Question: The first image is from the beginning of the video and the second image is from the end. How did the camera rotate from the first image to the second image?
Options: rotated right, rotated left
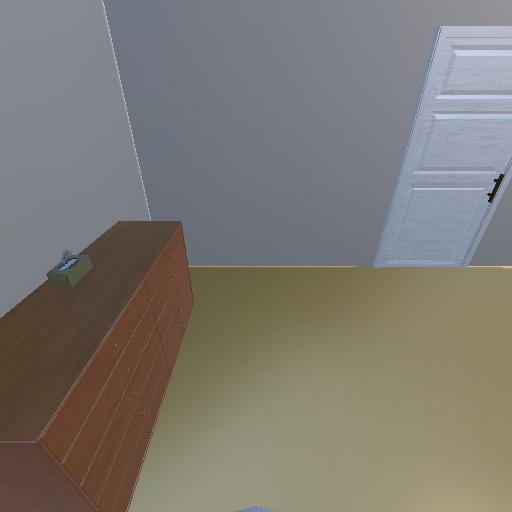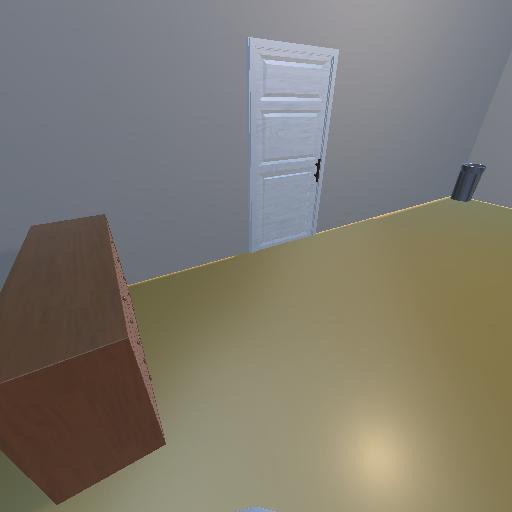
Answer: rotated right